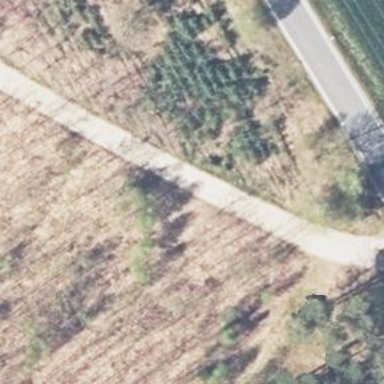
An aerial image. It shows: Unclassified road.